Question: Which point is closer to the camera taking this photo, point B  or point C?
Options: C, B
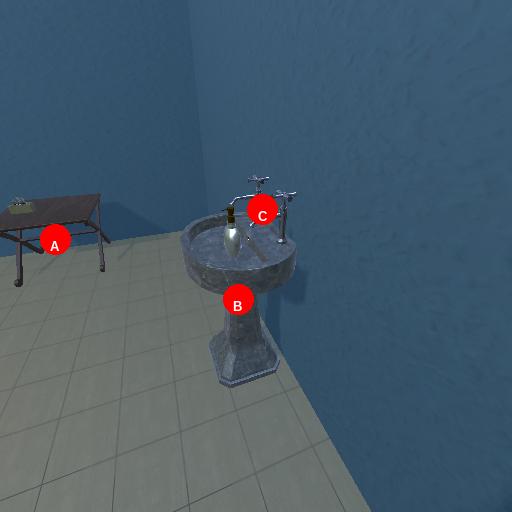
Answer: C